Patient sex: M
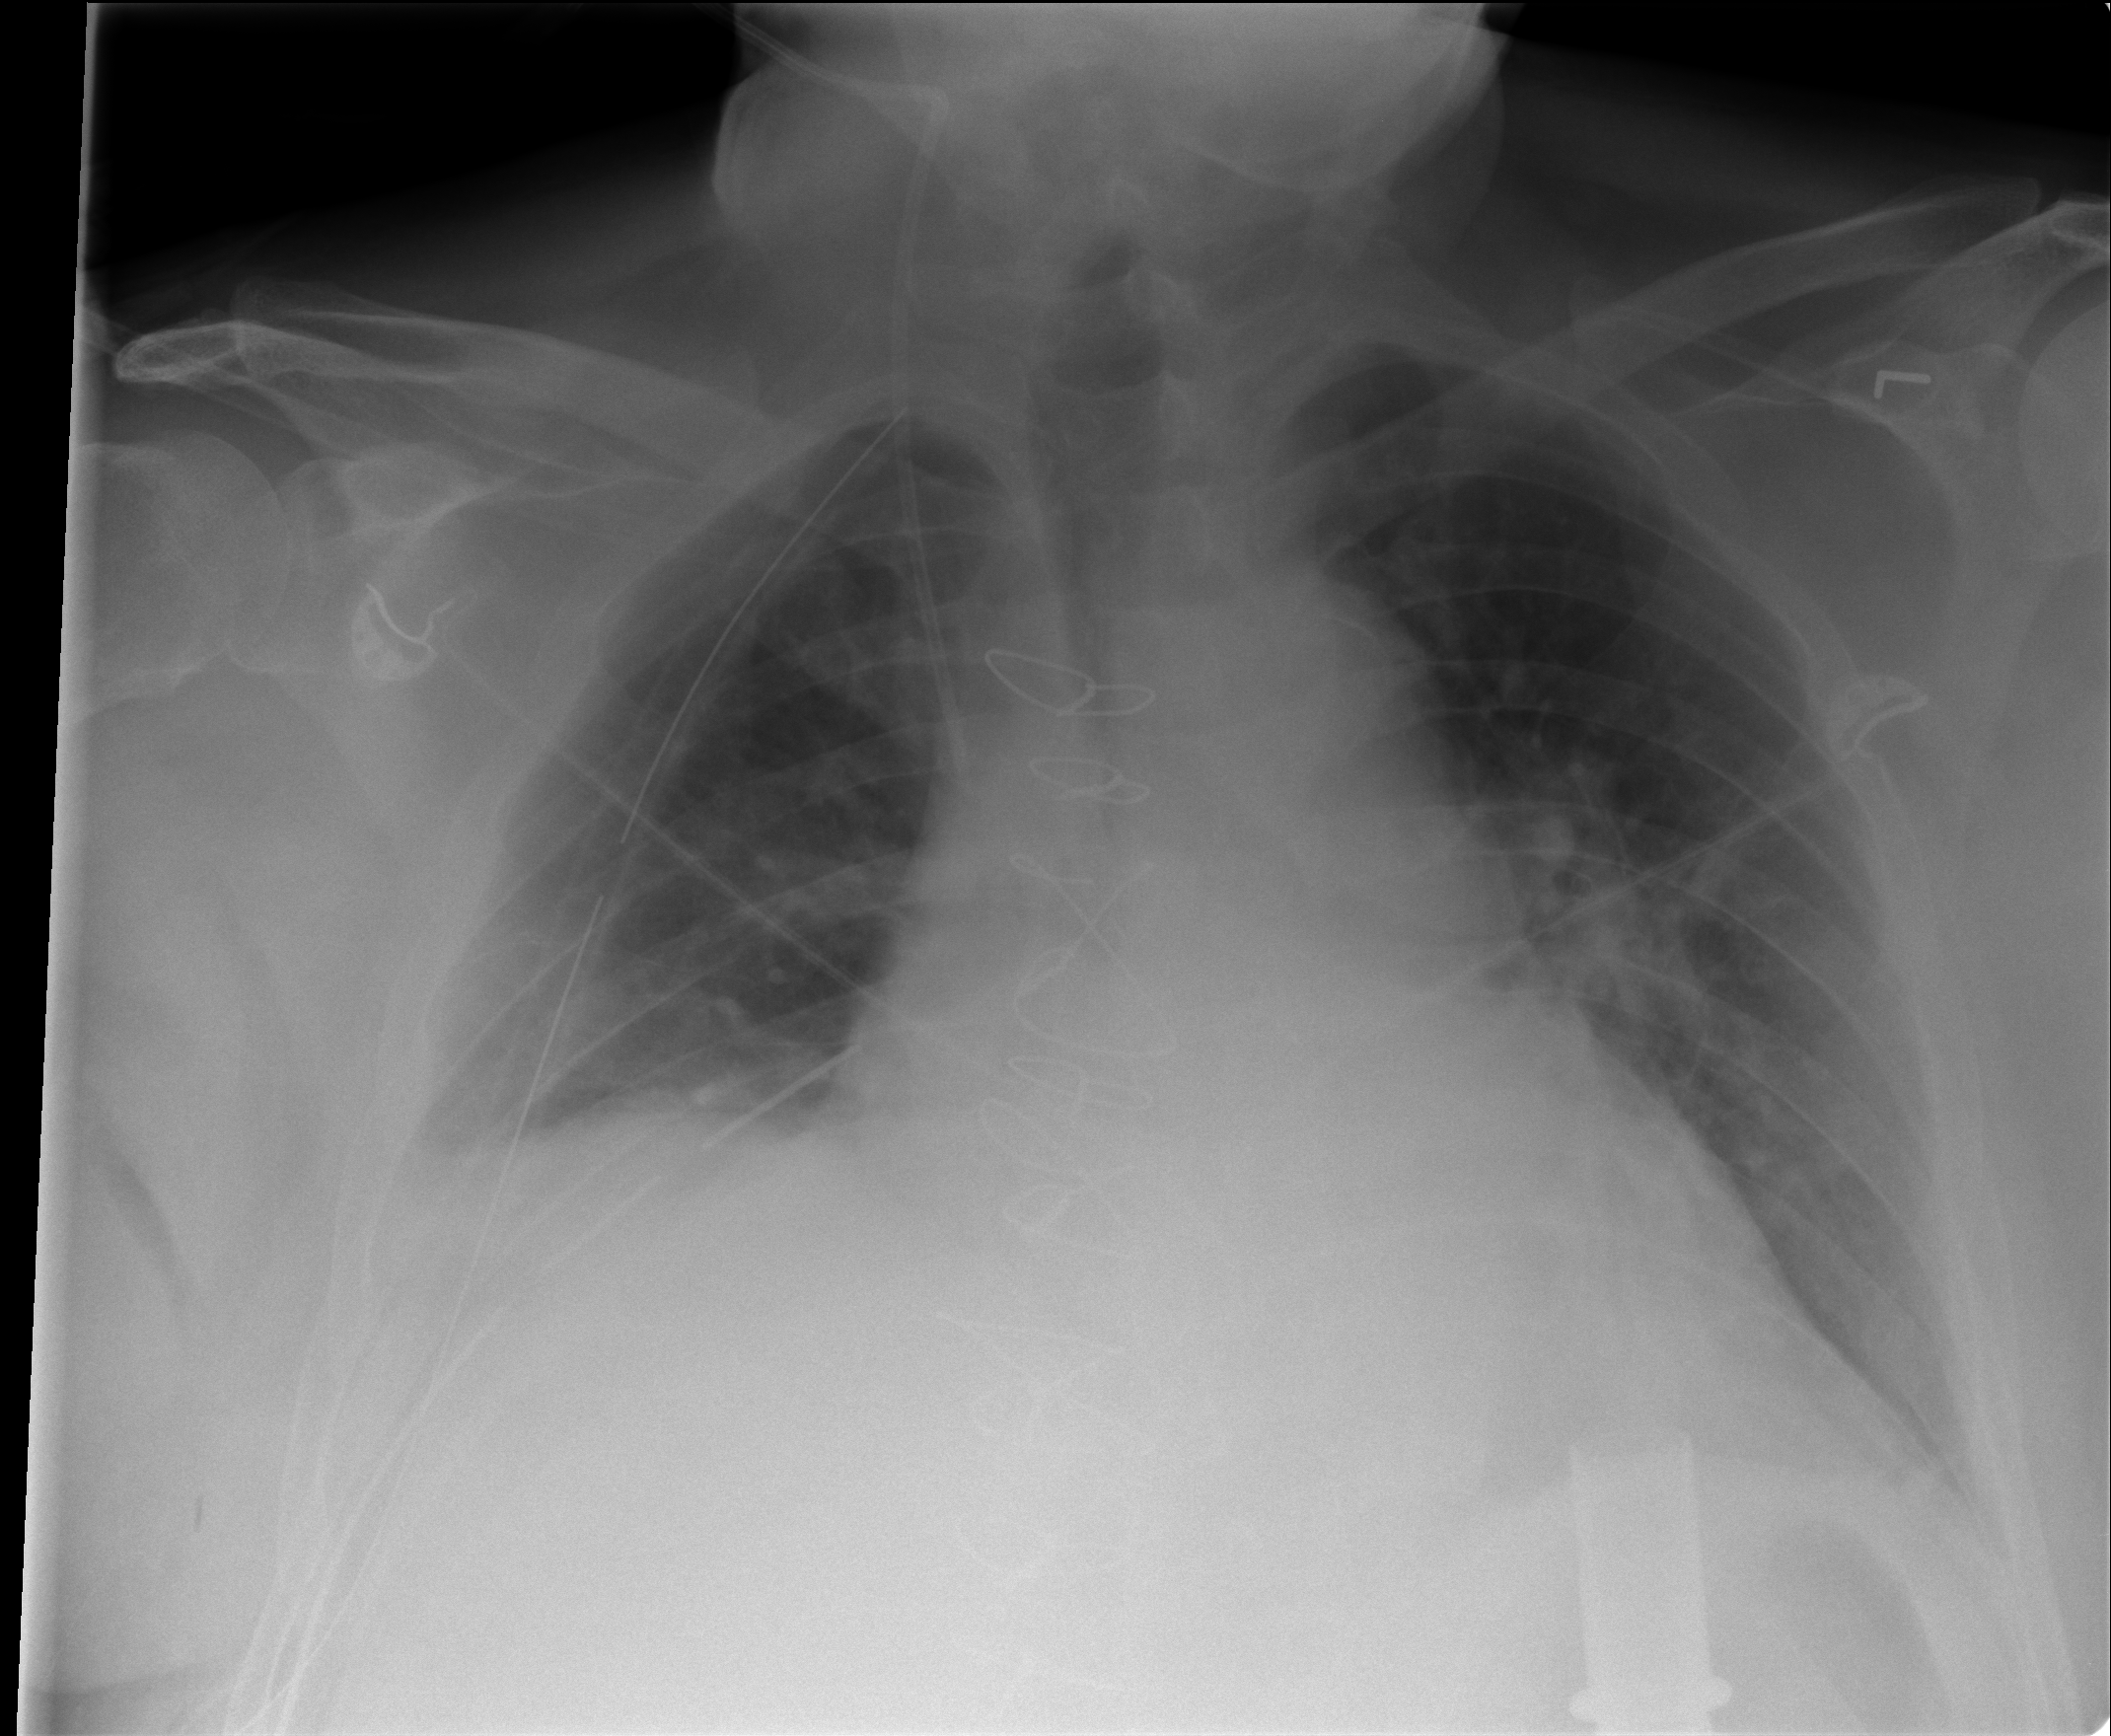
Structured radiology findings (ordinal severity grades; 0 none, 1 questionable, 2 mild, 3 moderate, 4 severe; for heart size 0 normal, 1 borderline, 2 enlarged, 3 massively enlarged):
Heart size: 2
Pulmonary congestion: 2
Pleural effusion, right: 1
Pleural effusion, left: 1
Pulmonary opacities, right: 0
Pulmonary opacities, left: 1
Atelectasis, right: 0
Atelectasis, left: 2